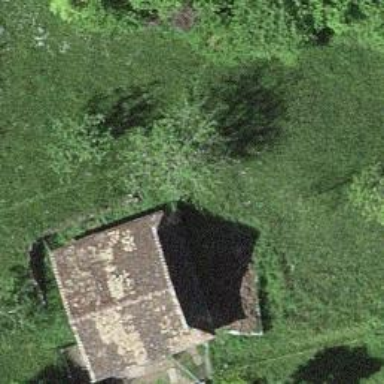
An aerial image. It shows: Rural barn.